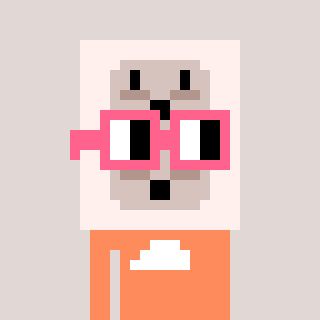
a pixel art character with square pink glasses, a outlet-shaped head and a peachy-colored body on a warm background